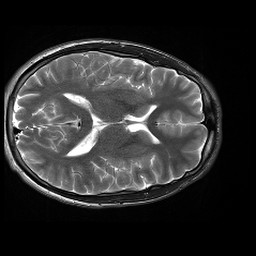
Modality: T2w
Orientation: axial
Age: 26
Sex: male
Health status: healthy
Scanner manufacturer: siemens
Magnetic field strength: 3 T
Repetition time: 4.01 s
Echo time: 0.116 s